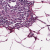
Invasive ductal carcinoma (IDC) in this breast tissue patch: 0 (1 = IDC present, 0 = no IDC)